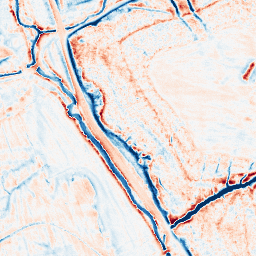
Category: edge_preserving
Decomposition family: anisotropic_diffusion
Decomposition parameters: iterations: 50
kappa: 10
gamma: 0.1
Upsampling method: lanczos
Upsampling parameters: scale: 8
Upsampling scale: 8